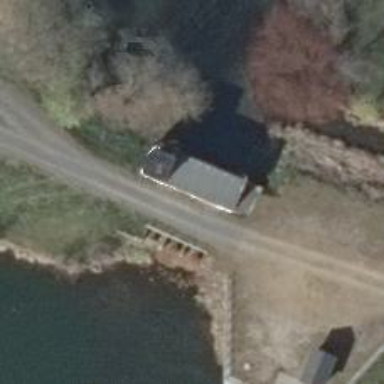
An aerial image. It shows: Pumping station located along waterway.